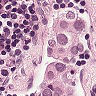
Metastatic tissue present: yes